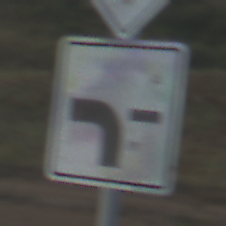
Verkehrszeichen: VerlaufVorfahrtsstrasse6
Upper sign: Vorfahrtsstrasse
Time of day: SunriseSunset
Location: Outdoor (RoadRail)
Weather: PartlyCloudy
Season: NotSpecified
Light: Natural